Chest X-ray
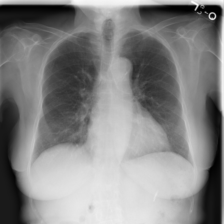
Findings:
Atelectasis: negative
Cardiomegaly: negative
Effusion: negative
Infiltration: negative
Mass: negative
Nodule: negative
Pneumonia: negative
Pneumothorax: negative
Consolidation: negative
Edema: negative
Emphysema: negative
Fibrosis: negative
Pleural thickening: negative
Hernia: negative